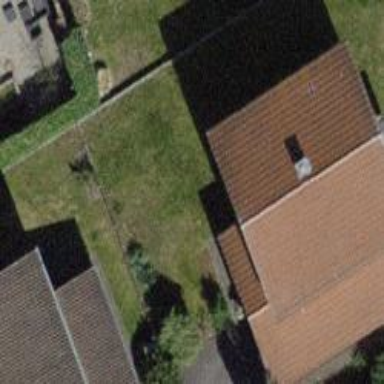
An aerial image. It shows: Building with tiled roof.